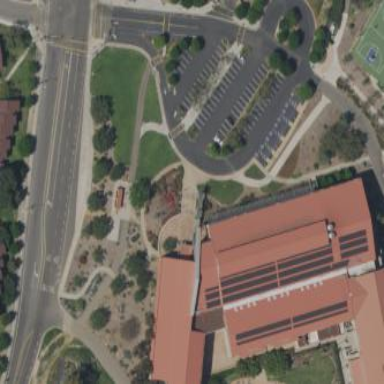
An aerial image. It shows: Sports center building.